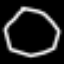
Label: octagon